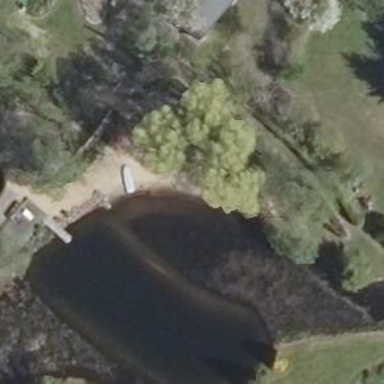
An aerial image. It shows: Pond surrounded by natural water.